Question: I have an horizontal scroll view on which i add views dynamically.
On LTR languages everything work fine, i add views one after the other from left to right.
On RTL the problem is that the views always added to the left of the scroll instead of to the right like in every other controller, the strange staff that the order of the views is added correctly, to the left of the first view so they are ordered from right to left but outside of the scroll view on -x.
Here is my code when i add a new View:
'''
Tag* tag = [self.storyboard instantiateViewControllerWithIdentifier:@"tag" ];
[_scroller addSubview:tag.view];
[tags addObject:tag];
Tag* prev = nil
for (Tag* tag in tags)
{
if (prev == nil)
{
[_scroller addConstraint:[NSLayoutConstraint constraintWithItem:tag.view
attribute:NSLayoutAttributeLeading
relatedBy:NSLayoutRelationEqual
toItem:_scroller
attribute:NSLayoutAttributeLeading
multiplier:1.0f
constant:0]];
}
else
{
[_scroller addConstraints:[NSLayoutConstraint constraintsWithVisualFormat:@"[prev]-10-[tag]"
options:0
metrics:nil
views:@{@"tag" : tag.view, @"prev" : prev.view}]];
}
[_scroller addConstraint:[NSLayoutConstraint constraintWithItem:tag.view
attribute:NSLayoutAttributeCenterY
relatedBy:NSLayoutRelationEqual
toItem:_scroller
attribute:NSLayoutAttributeCenterY
multiplier:1.0f
constant:0]];
prev = tag;
}
'''
Here is an image of how it suppose to work on LTR and RTL and how it actually works

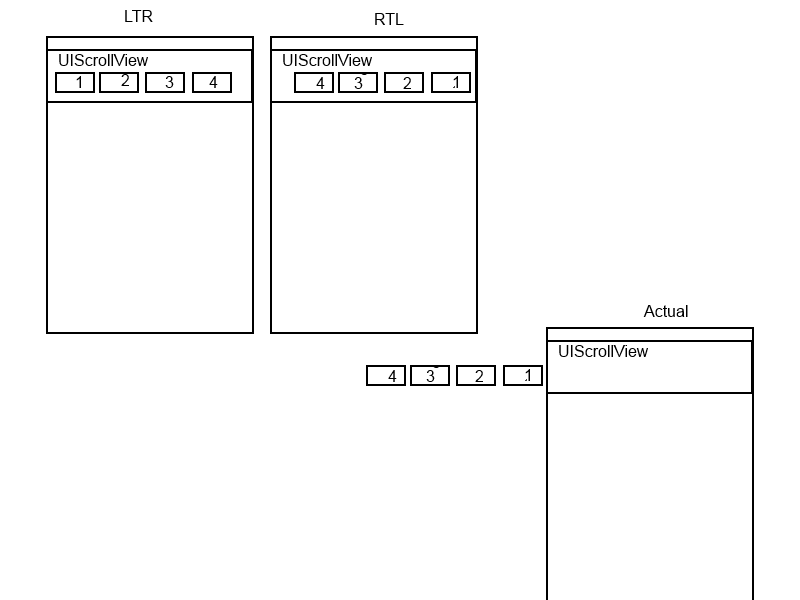
Answer: It sounds like a better approach might be to use a 'UICollectionView'. Then if you want to start it from the right side you could possibly do something like this:
'''
NSIndexPath *lastIndex = [NSIndexPath indexPathForItem:data.count - 1
inSection:0];
[self.collectionView scrollToItemAtIndexPath:lastIndex
atScrollPosition:UICollectionViewScrollPositionRight
animated:NO];
'''
This way the 'UICollectionViewFlowLayout' can handle the placement for you.